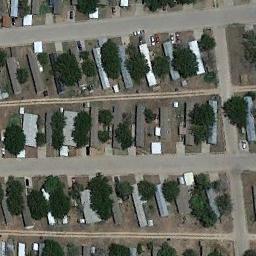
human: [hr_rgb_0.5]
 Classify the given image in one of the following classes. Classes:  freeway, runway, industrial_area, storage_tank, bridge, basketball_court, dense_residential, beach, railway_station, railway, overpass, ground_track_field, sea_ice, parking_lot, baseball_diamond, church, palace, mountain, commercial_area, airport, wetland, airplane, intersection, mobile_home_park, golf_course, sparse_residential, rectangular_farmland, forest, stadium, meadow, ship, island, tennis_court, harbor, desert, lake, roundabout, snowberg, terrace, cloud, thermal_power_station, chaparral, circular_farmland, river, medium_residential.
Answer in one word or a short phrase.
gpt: mobile_home_park